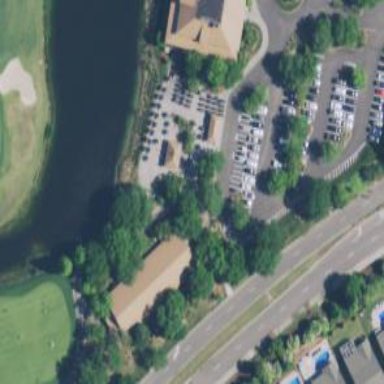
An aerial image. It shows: Footway that serves as golf path.